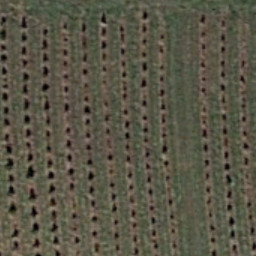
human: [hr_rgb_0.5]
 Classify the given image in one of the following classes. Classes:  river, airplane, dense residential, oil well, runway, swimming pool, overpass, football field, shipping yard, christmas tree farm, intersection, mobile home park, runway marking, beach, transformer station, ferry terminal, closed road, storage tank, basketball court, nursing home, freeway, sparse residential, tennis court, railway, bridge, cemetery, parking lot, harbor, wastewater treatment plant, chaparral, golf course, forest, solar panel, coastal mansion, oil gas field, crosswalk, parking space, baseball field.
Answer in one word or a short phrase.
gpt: christmas tree farm